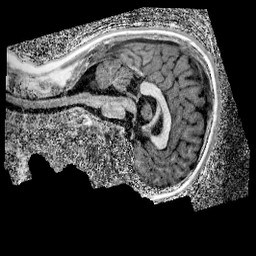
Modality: UNIT1_denoised
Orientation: sagittal
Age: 11
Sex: male
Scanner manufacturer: siemens
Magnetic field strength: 3 T
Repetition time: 4 s
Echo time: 0.00299 s